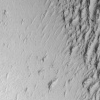
Atmospheric dust classification: not_dusty